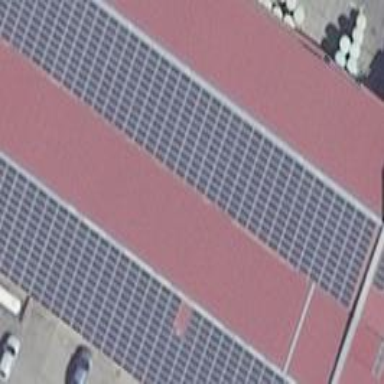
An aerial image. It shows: Small solar photovoltaic panel used as generator to produce electricity.